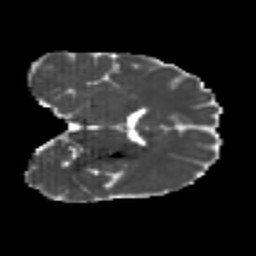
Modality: MD
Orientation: coronal
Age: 24
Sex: male
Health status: healthy
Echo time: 0.074 s